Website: bh-photo
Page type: payment
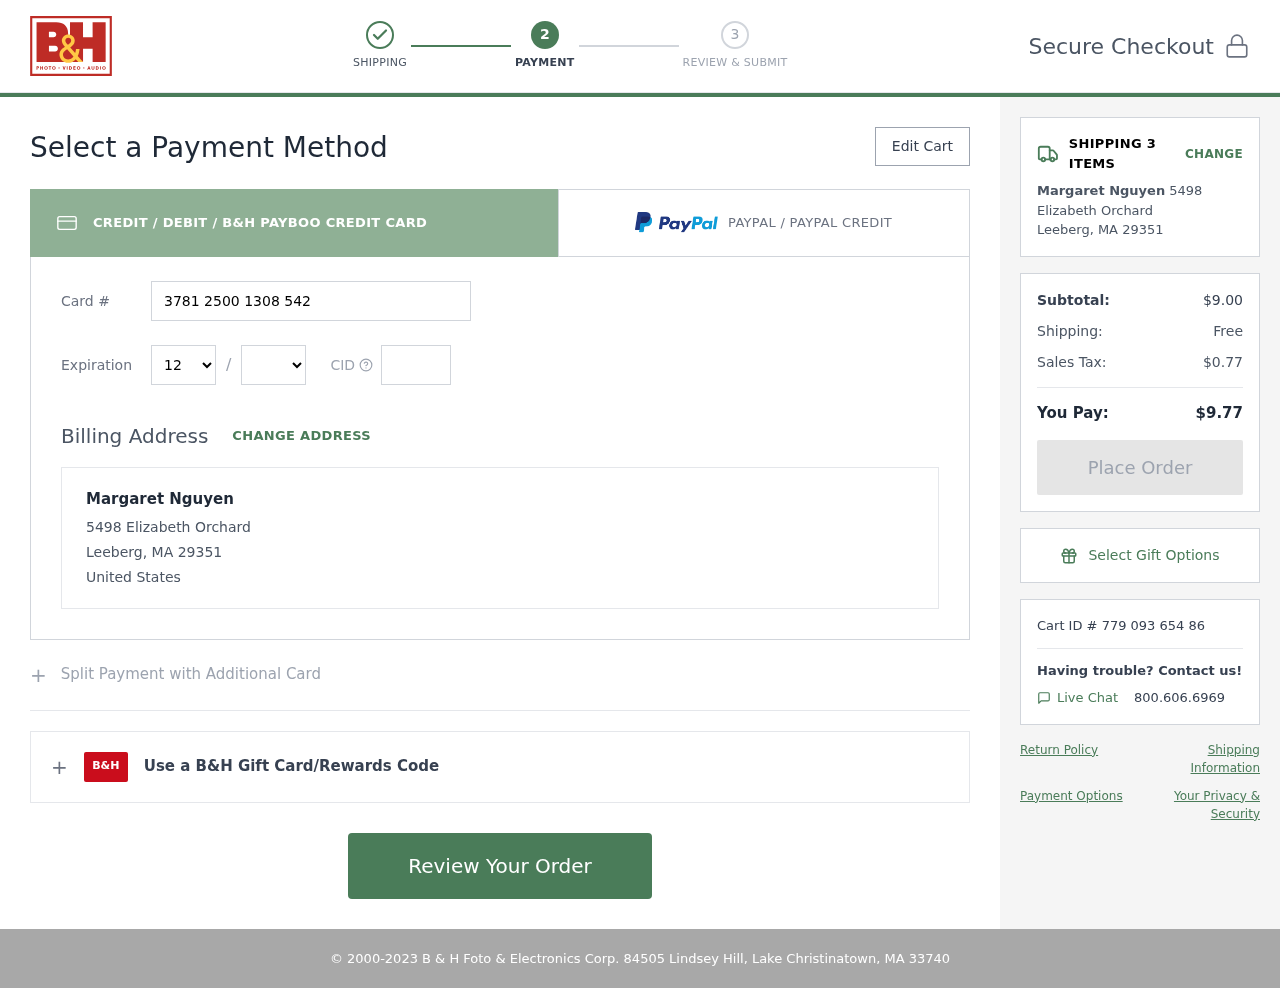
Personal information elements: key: PII_CARD_CVV
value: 4372
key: PII_CARD_EXPIRY_MONTH
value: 12
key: PII_CARD_EXPIRY_YEAR
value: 27
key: PII_CARD_NUMBER
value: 3781 2500 1308 542
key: PII_CITY_STATE_ZIP
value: Leeberg, MA 29351
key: PII_COUNTRY
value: United States
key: PII_FULLNAME
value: Margaret Nguyen
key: PII_STREET
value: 5498 Elizabeth Orchard
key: PII_FULLNAME2
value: Margaret Nguyen
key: PII_CITY
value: Leeberg
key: PII_STATE_ABBR
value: MA
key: PII_POSTCODE
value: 29351
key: PII_POSTCODE_FULL
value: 29351
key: PII_CITY_STATE
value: Leeberg, MA
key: PII_POSTCODE_NUMERIC
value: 29351
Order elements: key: ORDER_NUM_ITEMS
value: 3
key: ORDER_SUBTOTAL
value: $9.00
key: ORDER_SHIPPING_COST
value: Free
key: ORDER_TAX
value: $0.77
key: ORDER_TOTAL
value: $9.77
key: ORDER_ID
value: Cart ID # 779 093 654 86